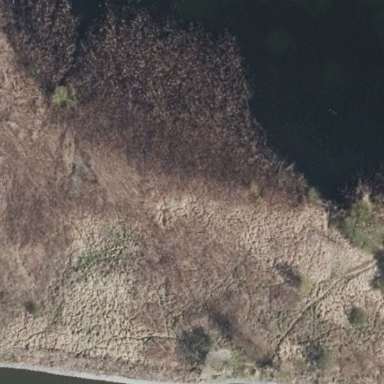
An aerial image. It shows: Beautiful wet meadow natural wetland.